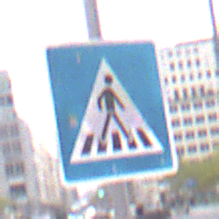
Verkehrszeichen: FussgaengerueberwegLinks
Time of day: MorningAfternoon
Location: Outdoor (Urban)
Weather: Overcast
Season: NotSpecified
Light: Natural